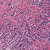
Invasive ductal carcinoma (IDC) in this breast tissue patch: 1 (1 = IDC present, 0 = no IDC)